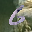
Label: 6